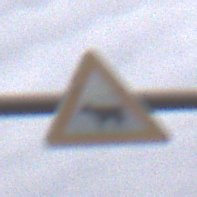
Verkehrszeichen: ViehtriebRechts
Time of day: Midday
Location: Outdoor (Suburban)
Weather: Overcast
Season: NotSpecified
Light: Natural